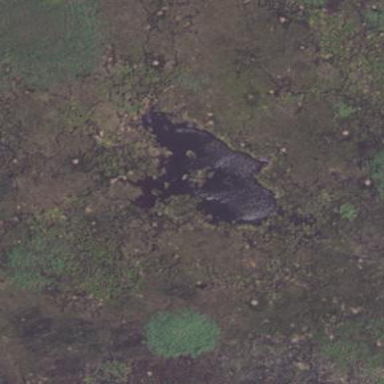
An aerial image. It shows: Serene pond surrounded by nature.